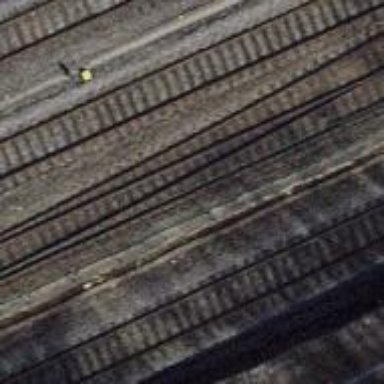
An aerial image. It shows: Single-track electrified railway siding with contact line for service.